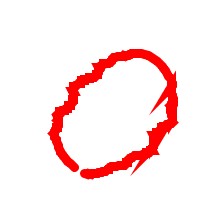
Shape: circle